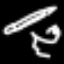
Label: pencil